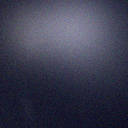
Screen state: off